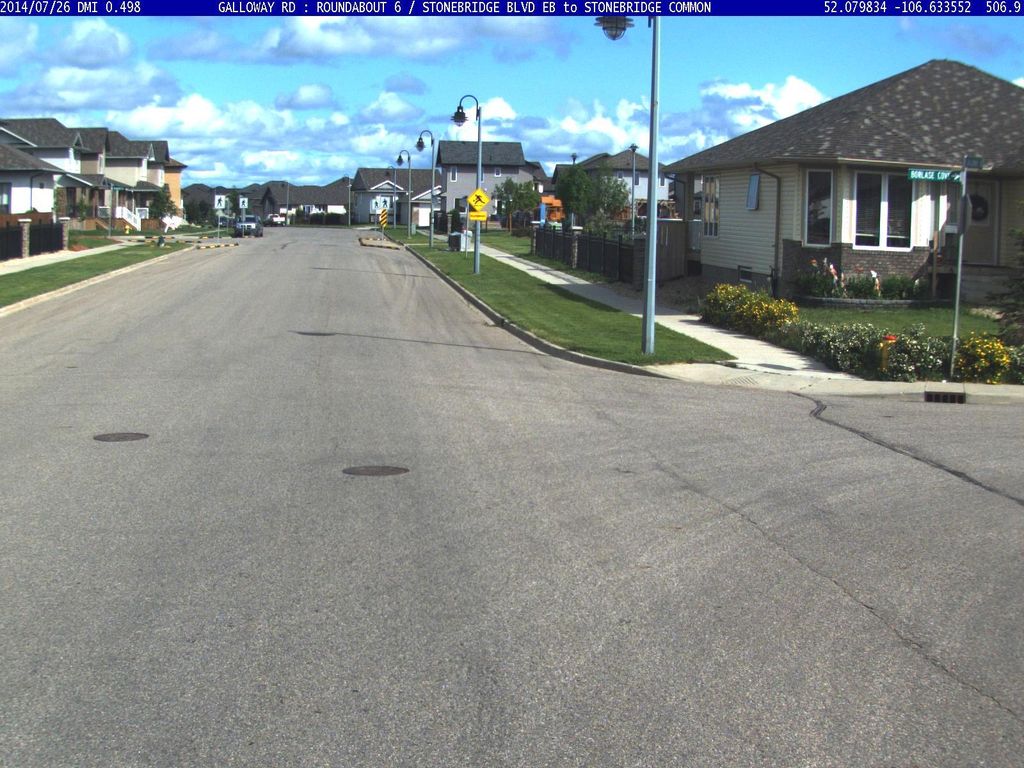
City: saskatoon